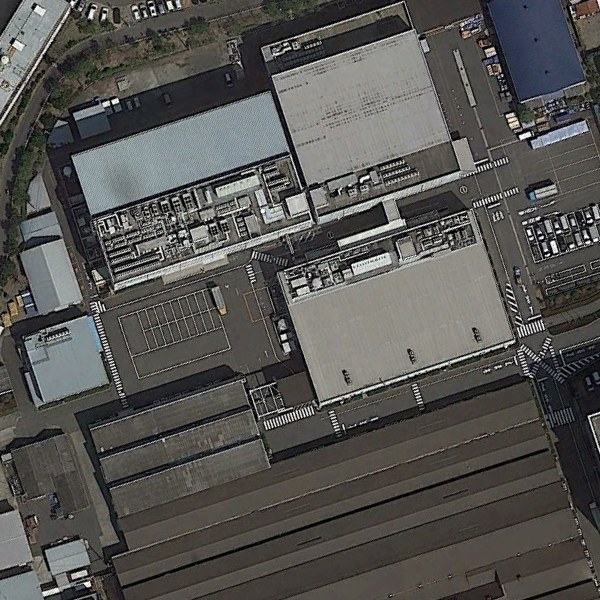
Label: Industrial